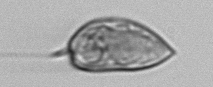
Label: Prorocentrum_micans